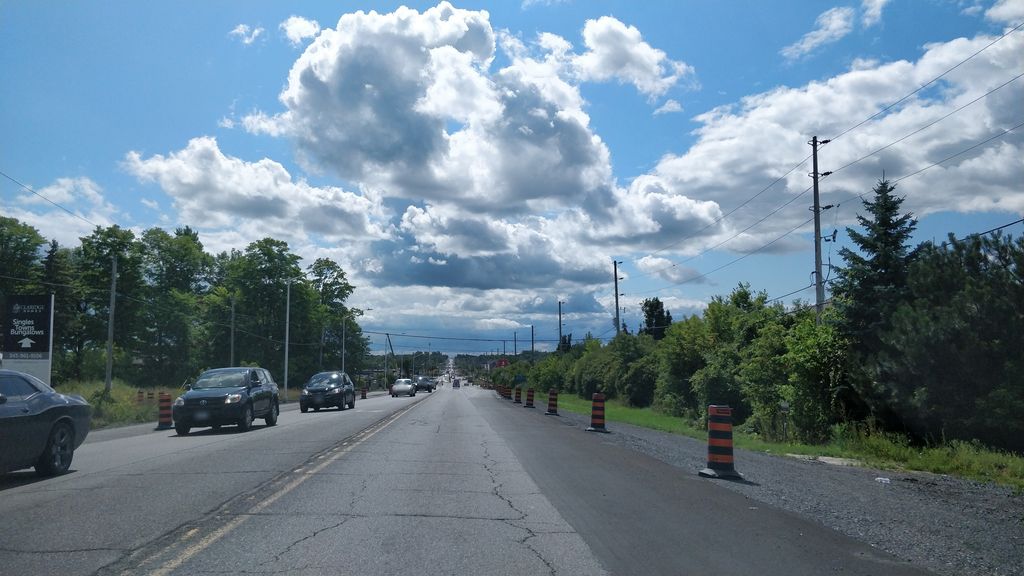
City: ottawa-gatineau